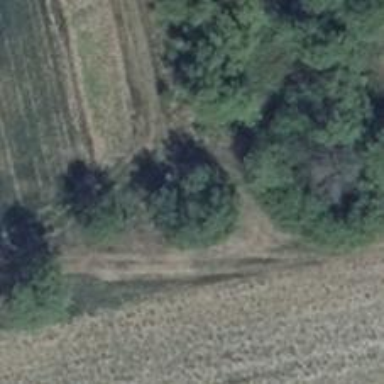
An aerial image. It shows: Hunting stand.